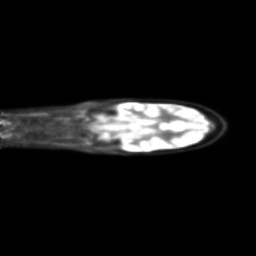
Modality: PET
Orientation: coronal
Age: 27
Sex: female
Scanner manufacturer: siemens